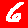
Digit: 6